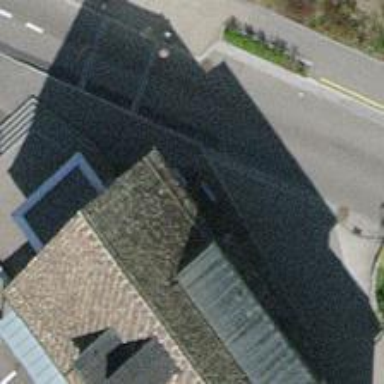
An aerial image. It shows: Bus stop with platform for public transport.